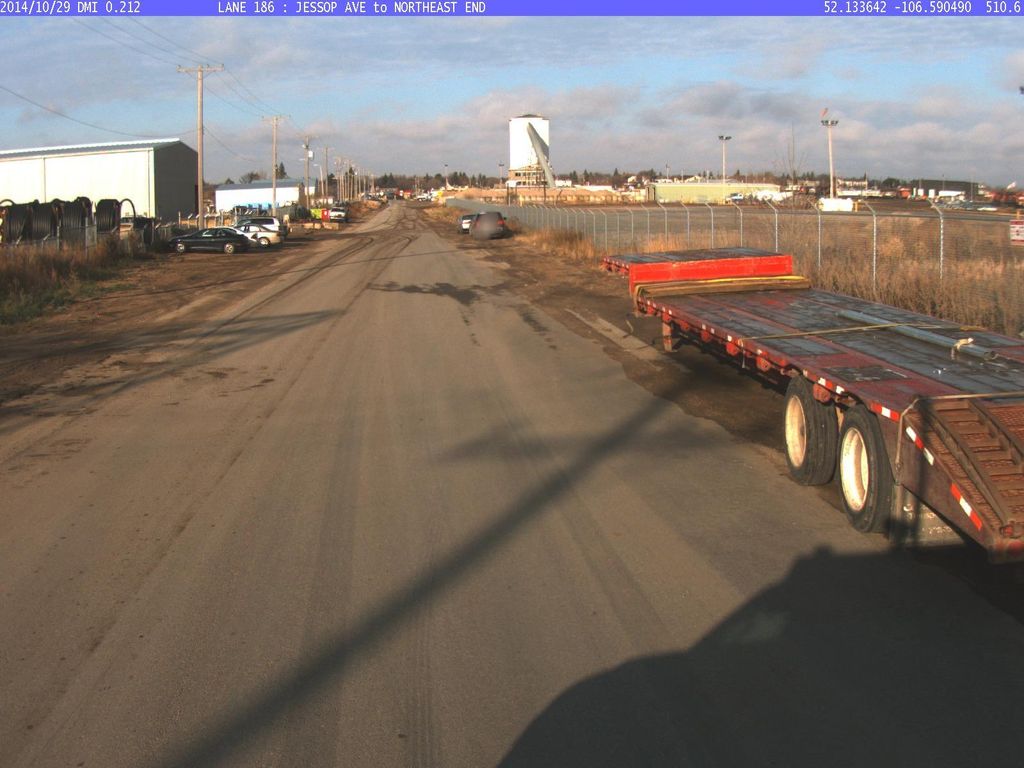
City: saskatoon